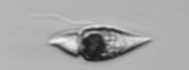
Label: Amphidinium